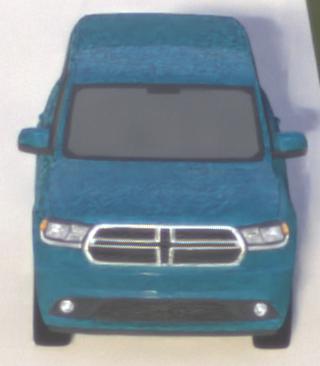
Make: Dodge
Model: Durango
Detailed model: Gen. 3
Model produced from: 2010
Doors: 5
Color: blue
Road condition: dry road
Daytime: morning or afternoon
Contrast: medium contrast